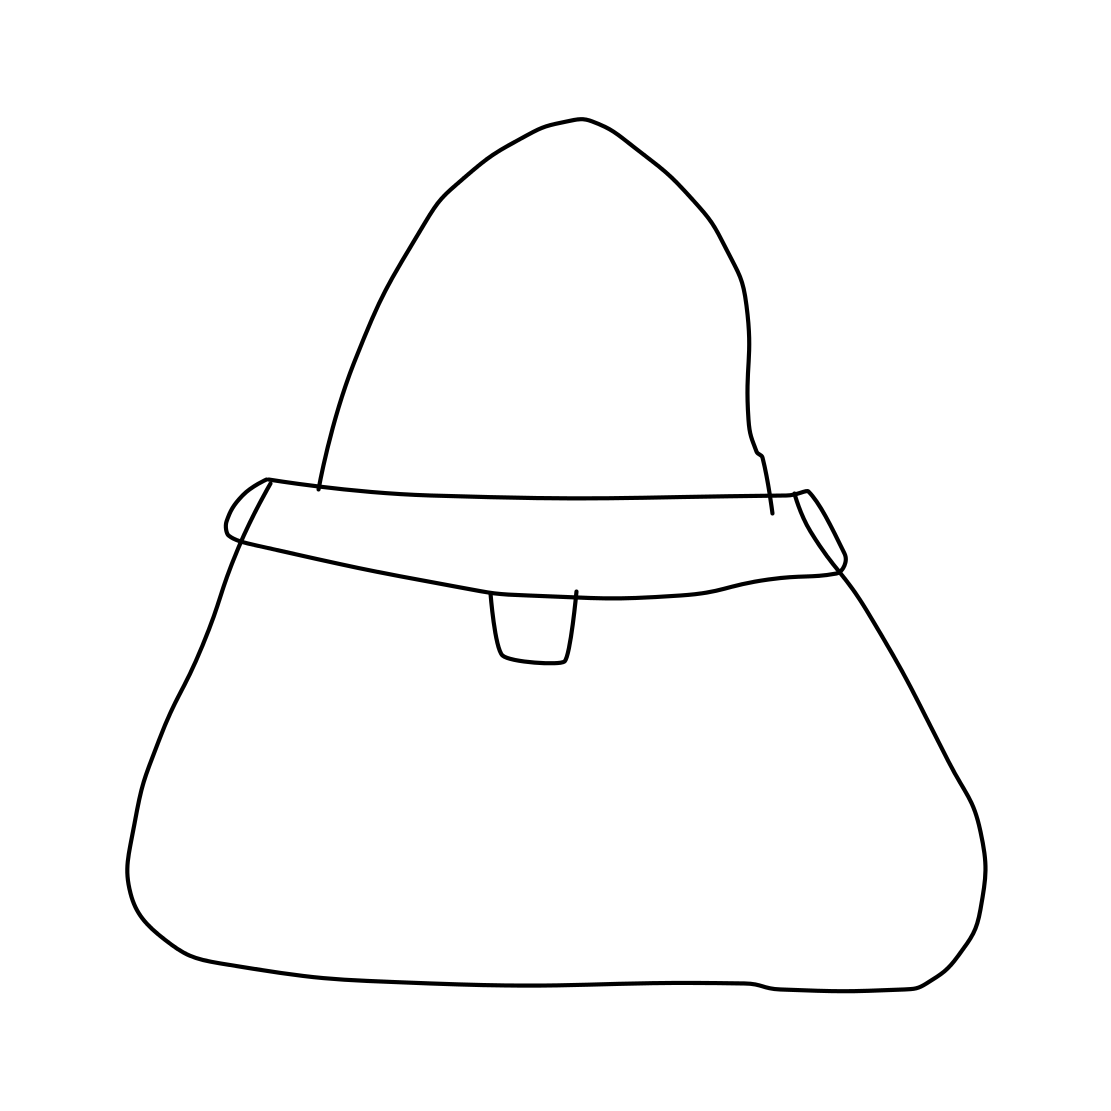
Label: purse